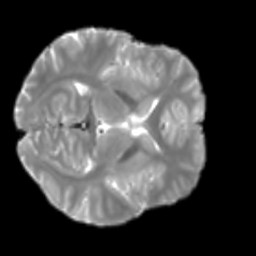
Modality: T2w
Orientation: axial
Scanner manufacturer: siemens
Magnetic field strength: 3 T
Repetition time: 4 s
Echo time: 0.0594 s